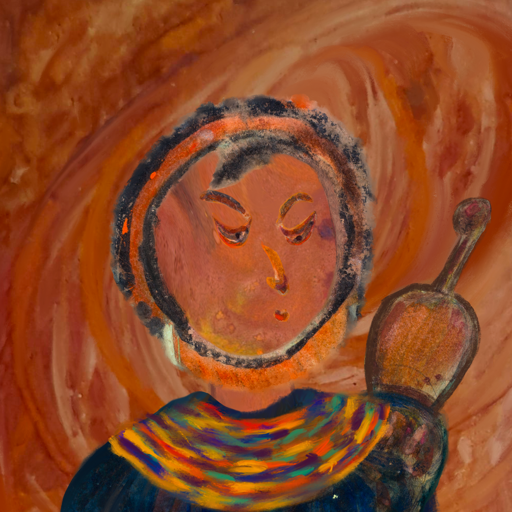
Background: Pious_Lady, Head And Neck Side: Mother_And_Son_Son, Face Side: Hypocrite, Bust: Pipe, Hair Side: Childish, Head Accessory: Blank, Second Necklace: An_Impression_2, Necklace: Blank, Baby: Blank